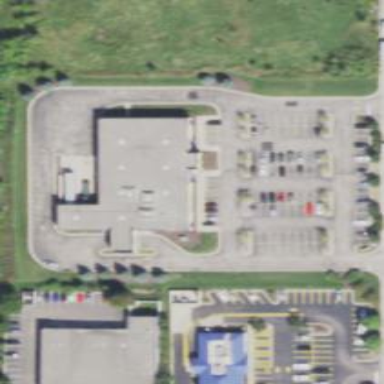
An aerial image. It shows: Retail building.